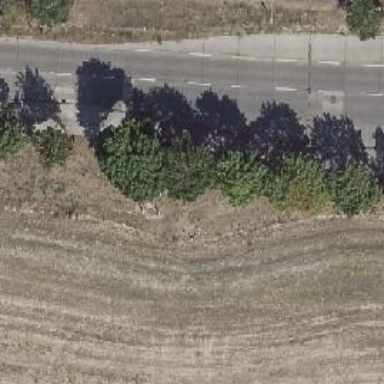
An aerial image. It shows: Avenue of deciduous broadleaved trees.